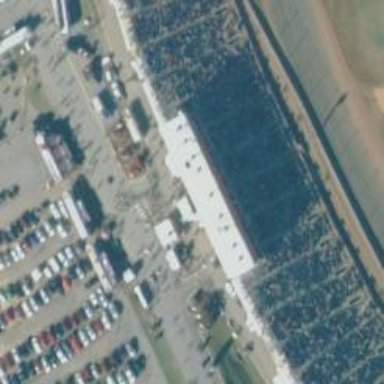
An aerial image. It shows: Grandstand for motor sports.